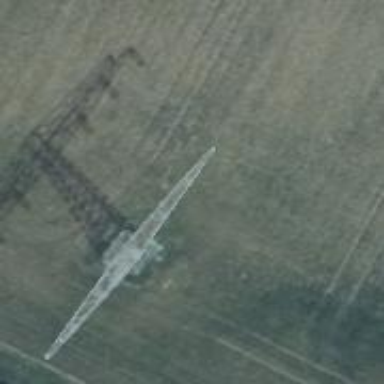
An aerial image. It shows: Power tower.